Question: I'm new to React Native' and I've been trying to create a view with the number of buttons dynamically created from the data that I fetch from the API.
One of my problems is that the data that is returned doesn't have any name that I can point like 'item.number'.
First I tried to do a '<Flatlist/>' but I wasn't getting the design that I wanted, like this:

so now I'm trying to make in a different way, but I'm always getting the error:
> Cannot read property '0' of undefined
'''
{
"sEcho":0,
"iTotalRecords":"75",
"iTotalDisplayRecords":"73",
"aaData":[
[
"1",
"1",
"Consumidor Final",
"999999990",
"",
"",
null,
", ",
"21110000",
"1",
"1",
"1"
],
[
"2",
"1000",
"xxxxxx",
"xxxxx",
"",
"",
null,
", ",
"xxxx",
"15",
"1",
"1"
]
]
}
'''
How I am fetching the data;
'''
getClientes = async (token, opcao, search, pag, numRows) => {
var url = "https://xxxx/xxxx/xxx/xxxx/xxx/tabelas/clientes?_token=" + token + "&opcao= " + opcao + "&search=&pag=&numRows=" + numRows;
fetch(url)
.then((response) => response.json())
.then((responseJson) => {
this.setState({
dataSource: responseJson.aaData,
isLoading: false,
numRows: responseJson.iTotalDisplayRecords
})
console.log(responseJson.iTotalDisplayRecords + " total");
console.log("CLIENTES: " + responseJson.aaData[0][2]);
console.log(this.state.dataSource[0][2]);
})
.catch((error) => {
console.log(error);
})
}
'''
How I render the buttons:
'''
renderClientes = (numRows, data) => {
console.log(numRows + "azxcvb");
console.log(data.length + "render Clientes");
const views = [];
for (let i = 0; i <= numRows; i++) {
for (let j = 0; j <= 11; j++) {
views.push(
<TouchableOpacity style={{ flex: 1, flexDirection: 'row', marginBottom: 3 }} key={i}>
<View style={{ flex: 1, justifyContent: 'center', marginLeft: 5 }}>
<Text style={{ fontSize: 18, color: 'green' }}>
{data[i][j]}
</Text>
</View>
</TouchableOpacity>
);
}
}
return views;
}
'''
then:
'''
render() {
return (
...
(this.state.numRows != 0) ? this.renderClientes(this.state.numRows, this.state.dataSource) : null)
}
'''
How can I solve my problem? And if there is any easier way to do this, what is?
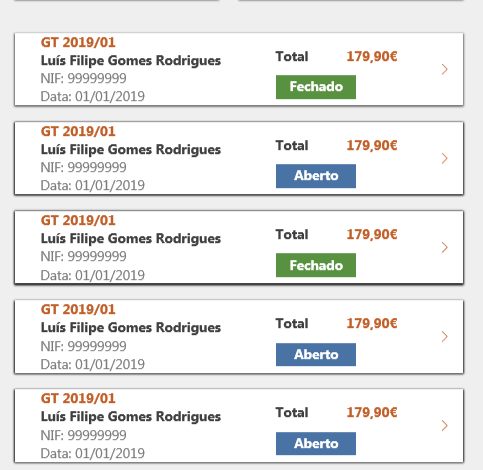
Answer: First of all a recommendation for your API:
'''
let url = "https://clientes?_token=" + token + "&opcao= ";
'''
Never send tokens on the URL because it's pretty easy to hack them. You can send hidden data on your headers.
---
As said 'numRows' is ''73'', but your array only has 2 sets of rows. I recommend sending 'numRows' as an integer instead of a string.
Also for building complex interfaces from data, you should use objects that help you describe better your data, instead of an array of arrays ('aaData') as you have. Taking the image you show us:

You can have an object like:
'''
{
gt: 'GT 2019/01',
name: 'Luis Filipe Gomes Rodrigues',
total: '179,90 EUR',
open: true,
nif: <PHONE>,
date: '01/01/2019',
}
'''
instead of having
'''
arr = ['GT 2019/01', 'Luis Filipe Gomes Rodrigues', '179,90 EUR', true, <PHONE>, '01/01/2019']
name = arr[1]
'''
So I took some time to create an snack for you to follow up: <URL> it looks something like this:

Wrap the code:
'''
import React, { Component } from 'react';
import {
View,
Text,
Image,
StyleSheet,
TouchableOpacity,
Dimensions,
ScrollView,
} from 'react-native';
import { AntDesign } from '@expo/vector-icons';
import data from './data.js';
export default class StackOverflowAnswer extends Component {
constructor(props) {
super(props);
this.state = {
data: data,
isLoading: false,
};
}
renderClientLeft(client) {
return (
<View style={styles.clientLeft}>
<Text style={styles.gt}>GT {client.gt}</Text>
<Text style={styles.name} numberOfLines={1}>
{client.name}
</Text>
<Text style={styles.nifAndDate}>NIF: {client.nif}</Text>
<Text style={styles.nifAndDate}>Data: {client.date}</Text>
</View>
);
}
renderClientRight(client) {
let hoursColor = client.open ? '#588f40' : '#4973a3';
let hoursText = client.open ? 'Aberto' : 'Fechado';
return (
<View style={styles.clientRight}>
<View style={{ justifyContent: 'space-around' }}>
<View style={styles.total}>
<Text style={styles.name}>Total:</Text>
<Text style={styles.totalVal}>{client.total}</Text>
</View>
<View style={[{ backgroundColor: hoursColor }, styles.hours]}>
<Text style={styles.hoursText}>{hoursText}</Text>
</View>
</View>
<View style={styles.arrowContainer}>
<AntDesign name="right" color="#bf5e2a" />
</View>
</View>
);
}
renderClient(client) {
return (
<View style={styles.clientContainer}>
<View style={styles.client}>
{this.renderClientLeft(client)}
{this.renderClientRight(client)}
</View>
</View>
);
}
renderClientes = clients => {
return clients.map((client, i) => {
return (
<View key={i} style={styles.clientsSeparator}>
{this.renderClient(client)}
</View>
);
});
};
render() {
const { data } = this.state;
return (
<ScrollView style={styles.container}>
{this.renderClientes(data)}
</ScrollView>
);
}
}
const styles = StyleSheet.create({
container: {
flex: 1,
backgroundColor: '#ededed',
marginTop: 20,
alignItems: 'center',
},
clientContainer: {
width: Dimensions.get('window').width * 0.95,
borderWidth: 1,
borderColor: '#000000',
shadowColor: '#000',
shadowOffset: { width: 0, height: 2 },
shadowOpacity: 0.4,
shadowRadius: 1,
backgroundColor: '#ffffff',
},
client: {
flexDirection: 'row',
borderRadius: 1,
margin: 4,
},
clientLeft: {
width: '60%',
marginVertical: 5,
},
clientRight: {
justifyContent: 'space-between',
flexDirection: 'row',
height: '100%',
width: '40%',
},
gt: {
fontWeight: '700',
color: '#bf5e2a',
margin: 2,
},
name: {
fontWeight: '700',
margin: 2,
},
nifAndDate: {
color: '#8a8a8a',
margin: 2,
},
arrowContainer: {
justifyContent: 'center',
alignItems: 'center',
},
totalVal: {
color: '#bf5e2a',
marginLeft: 10,
},
total: {
flexDirection: 'row',
},
hours: {
width: '70%',
justifyContent: 'center',
alignItems: 'center',
},
hoursText: {
color: '#ffffff',
margin: 5,
},
clientsSeparator: {
marginBottom: 5,
},
});
'''